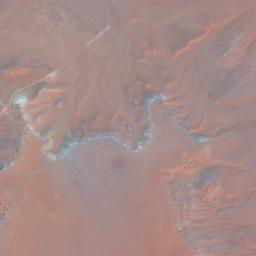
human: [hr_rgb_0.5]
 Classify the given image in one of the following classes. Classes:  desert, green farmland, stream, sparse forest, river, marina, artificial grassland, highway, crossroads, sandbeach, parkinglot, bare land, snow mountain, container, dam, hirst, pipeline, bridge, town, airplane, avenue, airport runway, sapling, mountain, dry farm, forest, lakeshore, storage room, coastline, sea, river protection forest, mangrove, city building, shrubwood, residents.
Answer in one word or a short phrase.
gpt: desert